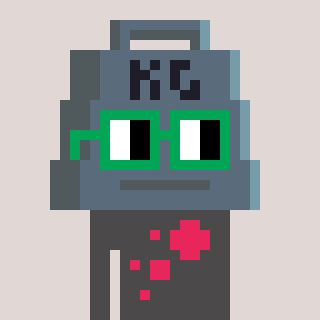
a pixel art character with square green glasses, a weight-shaped head and a grayscale-colored body on a warm background